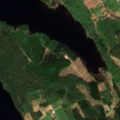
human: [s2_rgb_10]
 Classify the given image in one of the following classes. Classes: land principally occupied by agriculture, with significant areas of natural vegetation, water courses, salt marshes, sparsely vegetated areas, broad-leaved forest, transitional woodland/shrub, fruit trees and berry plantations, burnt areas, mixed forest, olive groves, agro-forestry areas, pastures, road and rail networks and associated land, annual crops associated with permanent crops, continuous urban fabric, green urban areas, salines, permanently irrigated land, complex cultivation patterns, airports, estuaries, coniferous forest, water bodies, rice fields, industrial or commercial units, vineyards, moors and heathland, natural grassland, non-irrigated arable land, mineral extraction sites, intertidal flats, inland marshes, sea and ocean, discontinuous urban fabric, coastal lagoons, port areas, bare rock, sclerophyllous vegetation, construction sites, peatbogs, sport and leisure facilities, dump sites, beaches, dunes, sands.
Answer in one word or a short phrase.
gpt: mixed forest, water bodies